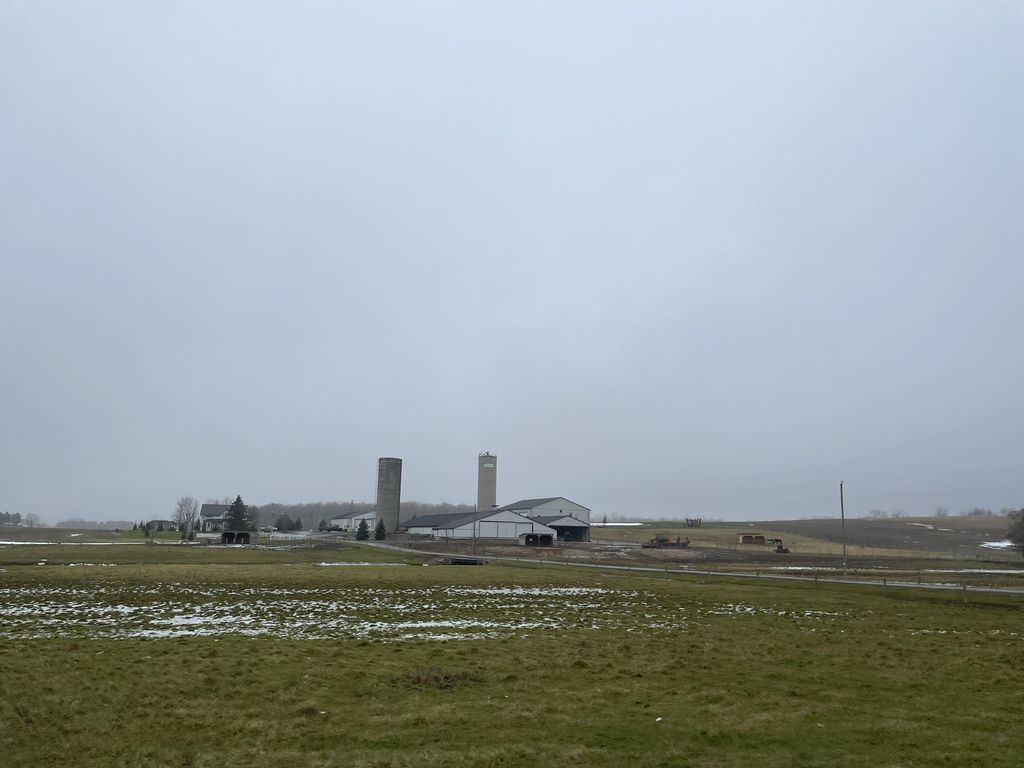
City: kitchener-waterloo